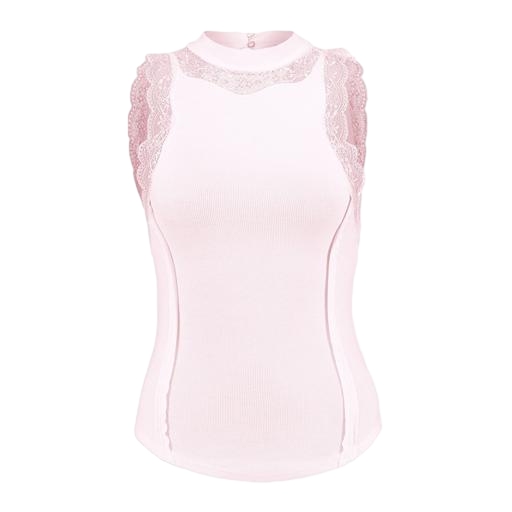
pink lace-accented top, pink women's liane vest, pink lace-trim top, white background